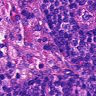
Metastatic tissue present: no